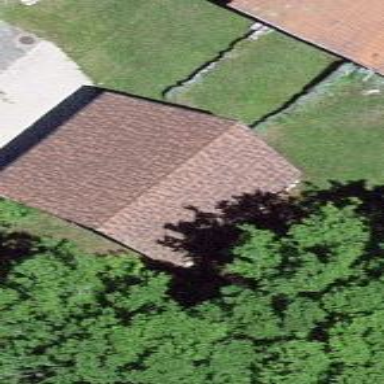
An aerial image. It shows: Barn.